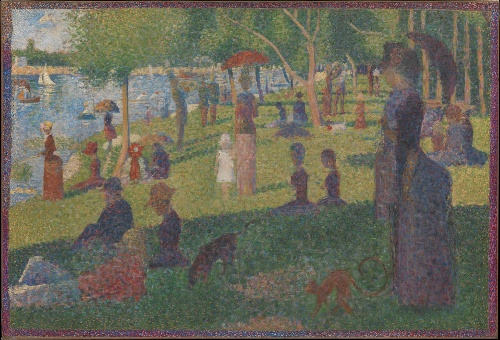
Title: Study for "A Sunday on La Grande Jatte"
Artist: Georges Seurat
Artist bio: French, Paris 1859–1891 Paris
Date: 1884
Object type: Painting
Classification: Paintings
Medium: Oil on canvas
Dimensions: 27 3/4 x 41 in. (70.5 x 104.1 cm)
Department: European Paintings
Credit line: Bequest of Sam A. Lewisohn, 1951
Accession year: 1951
Repository: Metropolitan Museum of Art, New York, NY
Tags: Leisure|Children|Men|Women|Dogs|Monkeys|Rivers